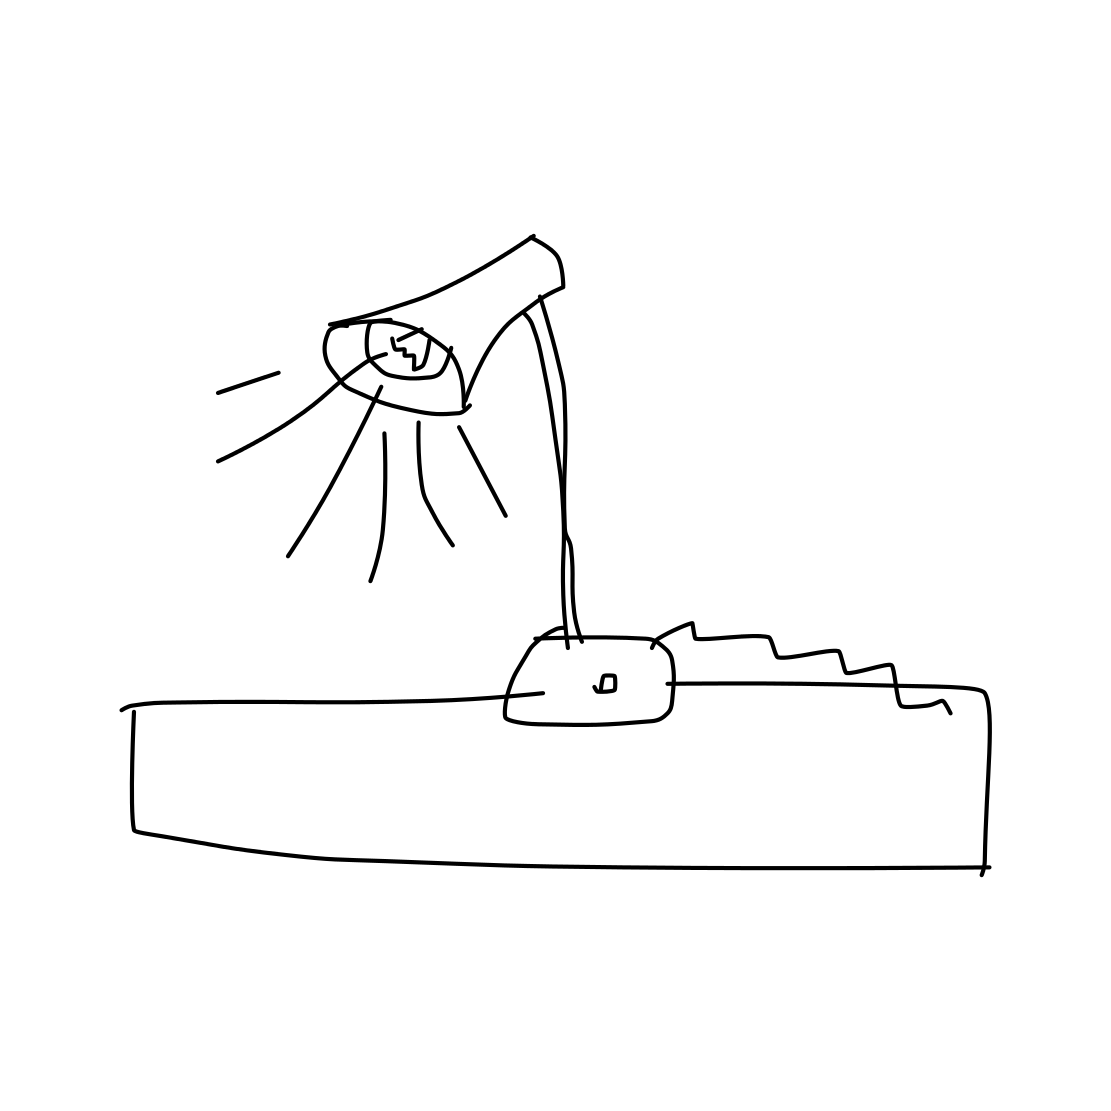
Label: tablelamp